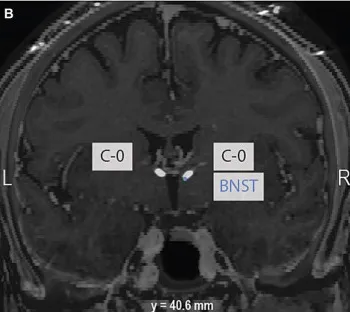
(B) 40.6 mm posterior to the AC, contact 0 in the right hemisphere can be seen in the expected region of the BNST.
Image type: radiology (mri)